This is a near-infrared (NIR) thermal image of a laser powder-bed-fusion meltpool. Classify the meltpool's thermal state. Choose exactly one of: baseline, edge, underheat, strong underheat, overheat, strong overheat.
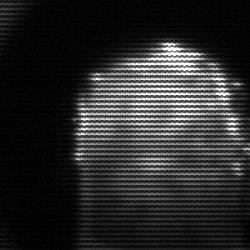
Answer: baseline